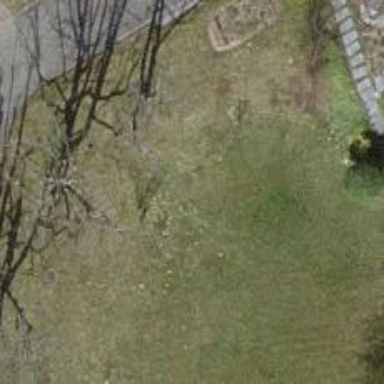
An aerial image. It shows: Deciduous broadleaved tree in garden.